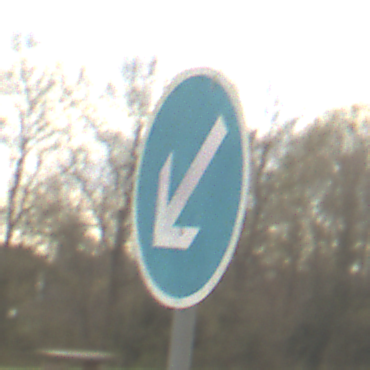
Verkehrszeichen: VorgeschriebeneVorbeifahrtLinks
Umgebung: Outdoor, Suburban
Tageszeit: MorningAfternoon
Wetter: Overcast
Licht: Natural
Jahreszeit: NotSpecified
Kontrast: LowContrast